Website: bh-photo
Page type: address-validator
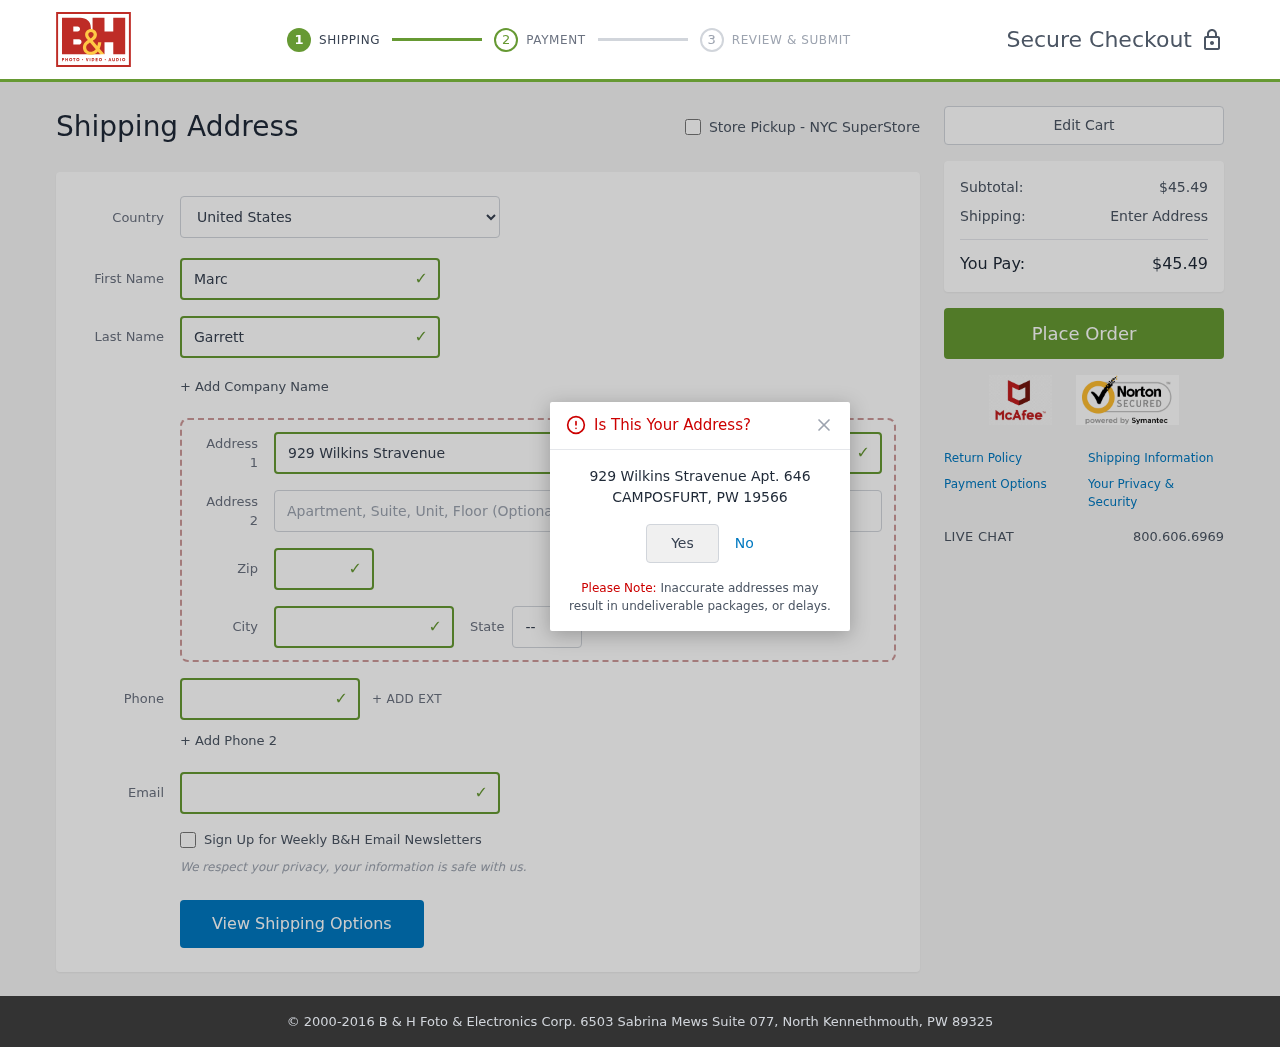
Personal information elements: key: PII_CITY
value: Camposfurt
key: PII_COUNTRY
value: United States
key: PII_EMAIL
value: marcgarrett@hotmail.com
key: PII_FIRSTNAME
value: Marc
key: PII_LASTNAME
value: Garrett
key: PII_PHONE
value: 8213140122
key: PII_POSTCODE
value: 19566
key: PII_STATE_ABBR
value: PW
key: PII_STREET
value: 929 Wilkins Stravenue Apt. 646
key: PII_STREET2
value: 42240 Joan Oval
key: PII_CITY_CONFIRM
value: CAMPOSFURT
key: PII_STATE
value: PW
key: PII_POSTCODE_FULL
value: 19566
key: PII_POSTCODE_NUMERIC
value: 19566
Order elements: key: ORDER_SUBTOTAL
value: $45.49
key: ORDER_TOTAL
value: $45.49